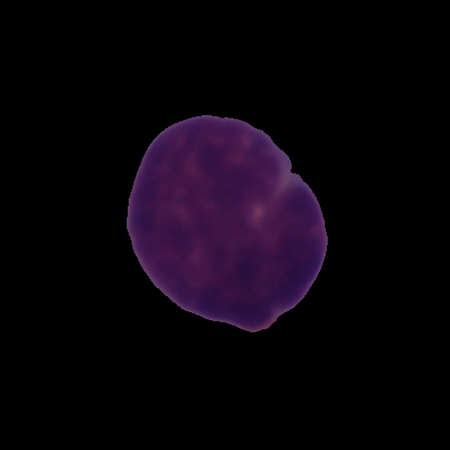
Label: cancer